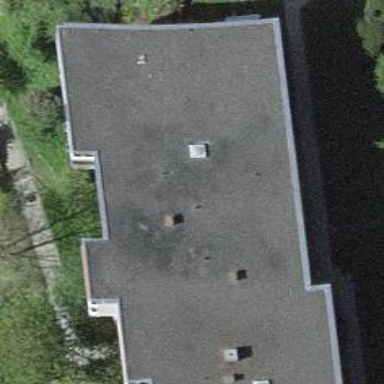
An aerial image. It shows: Residential building.